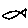
Label: fish